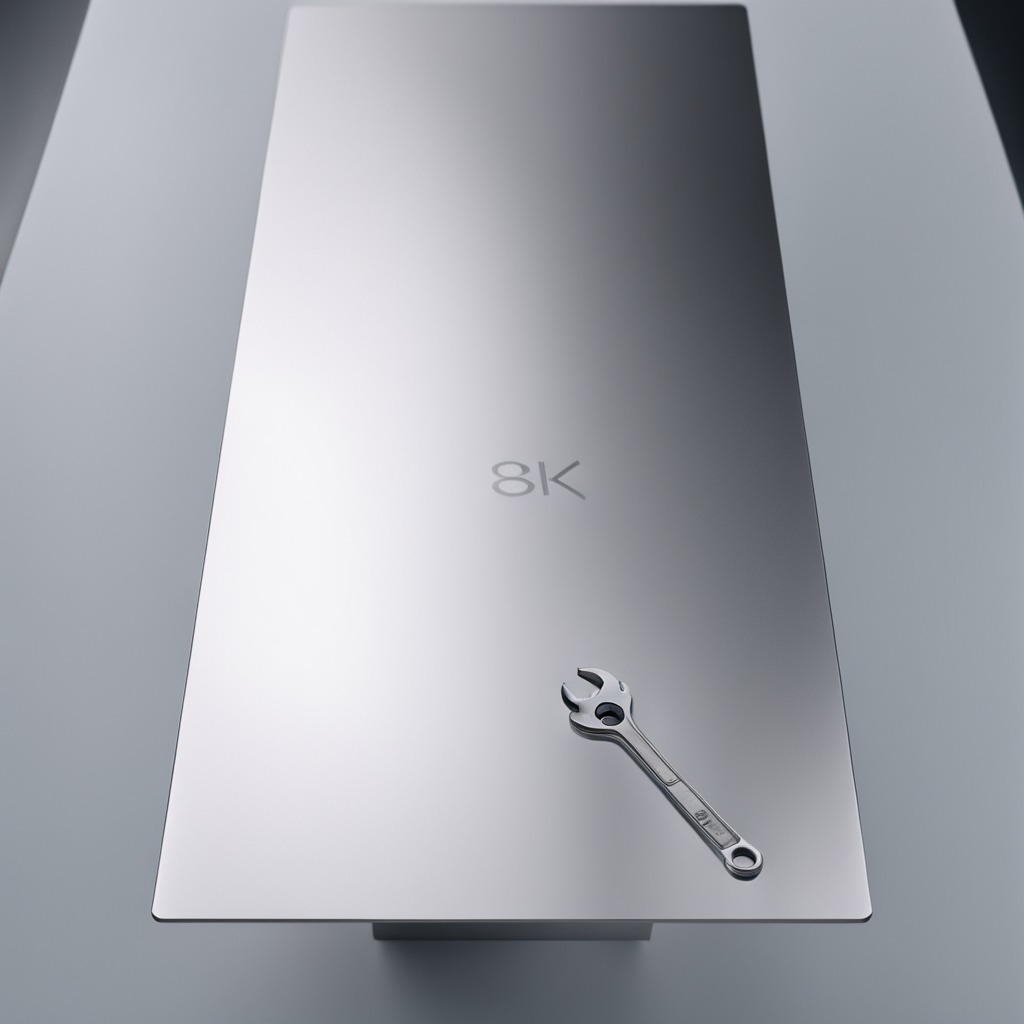
An wrench is lying on the stainless steel table.